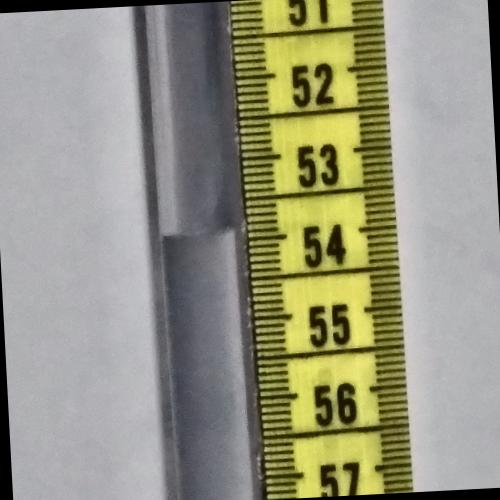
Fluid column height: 53.8 cm